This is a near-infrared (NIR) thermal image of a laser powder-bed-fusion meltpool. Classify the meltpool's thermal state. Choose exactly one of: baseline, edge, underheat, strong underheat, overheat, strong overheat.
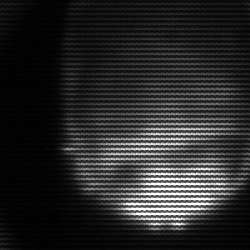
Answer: edge